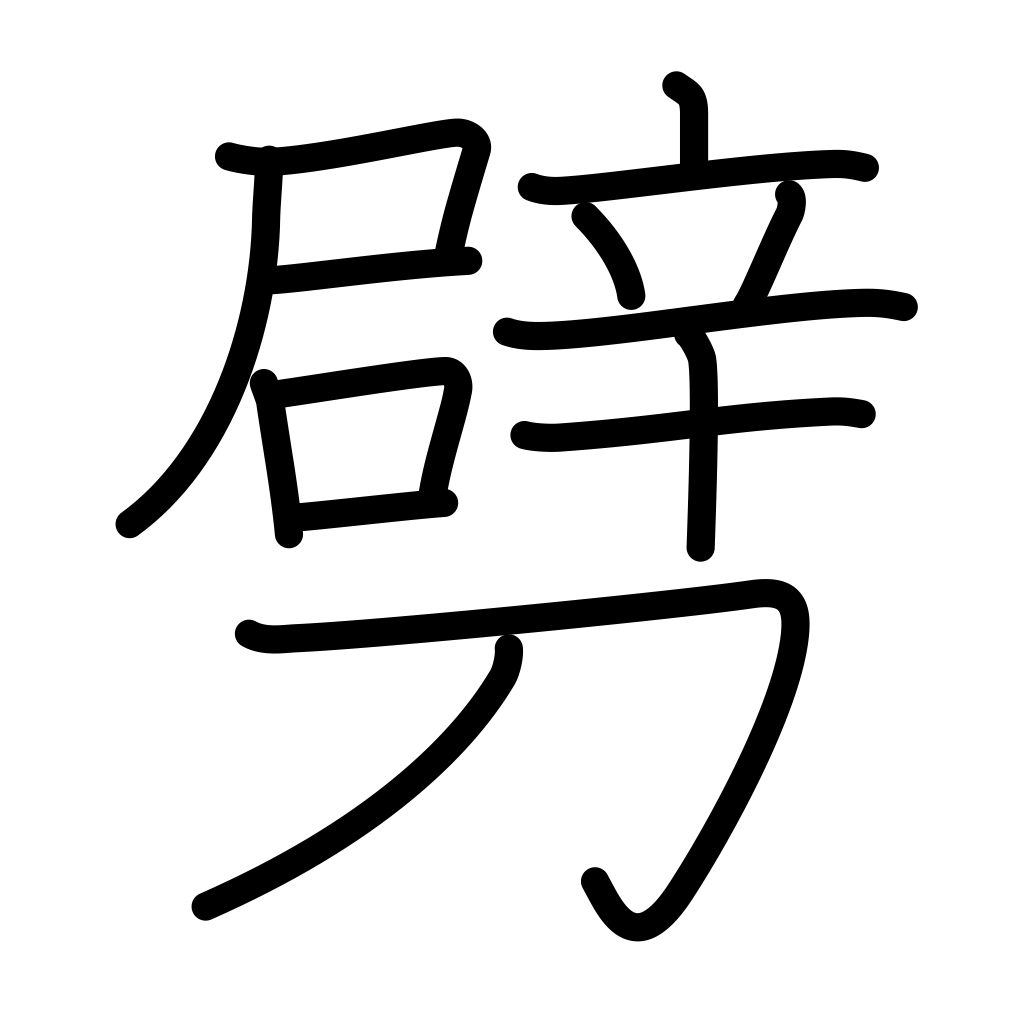
Meaning: break, tear, split